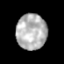
Tissue: prostate
Cell type: T cells
Senescence score: 0.2588
Nuclear area (px): 1062
Mean DAPI intensity: 180.204